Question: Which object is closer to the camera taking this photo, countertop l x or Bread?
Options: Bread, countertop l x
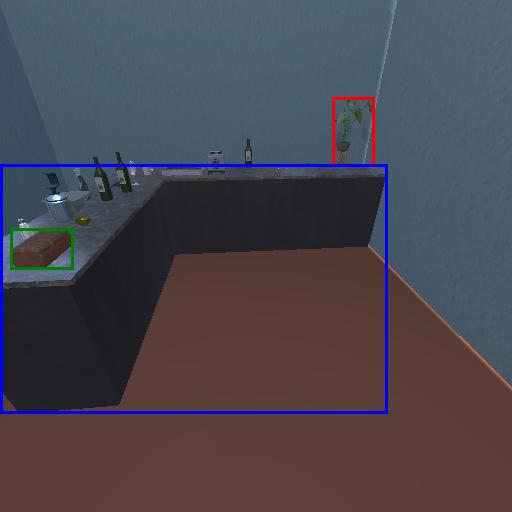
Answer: Bread